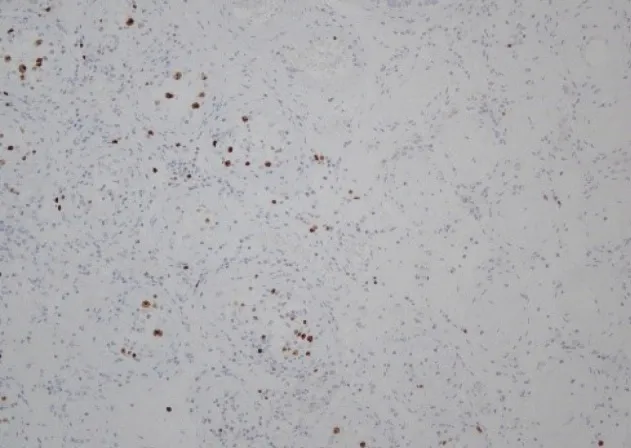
MIB-1 staining x 100. The tumor cell nuclei stain blackish brown color. 30-40% are positive, indicating cancer.
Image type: pathology (immunostaining)